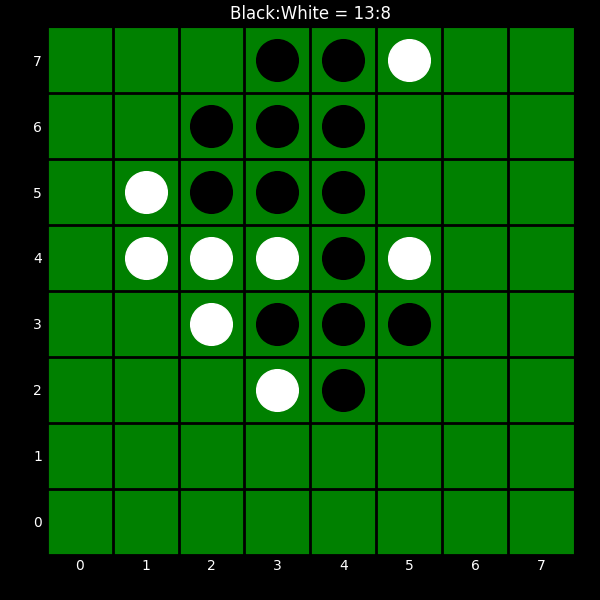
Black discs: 13
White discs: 8